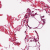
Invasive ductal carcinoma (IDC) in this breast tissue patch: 0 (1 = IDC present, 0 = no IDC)